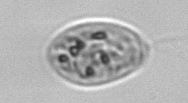
Label: Amoeba